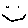
Label: smiley face